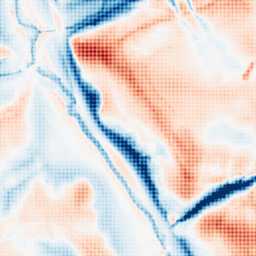
Category: edge_preserving
Decomposition family: guided
Decomposition parameters: radius: 16
eps: 1
Upsampling method: sinc_hamming
Upsampling parameters: scale: 8
kernel_size: 8
Upsampling scale: 8